Field crop: maize
Growth stage: 2
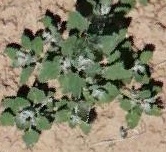
Species: chenopodium